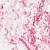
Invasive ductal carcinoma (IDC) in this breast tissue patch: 0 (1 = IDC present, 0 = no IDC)